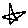
Label: star